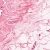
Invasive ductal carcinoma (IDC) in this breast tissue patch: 0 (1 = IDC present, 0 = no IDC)